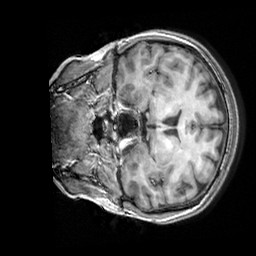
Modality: T1w
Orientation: coronal
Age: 28
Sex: female
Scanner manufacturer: siemens
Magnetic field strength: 3 T
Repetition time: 2.3 s
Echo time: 0.00303 s